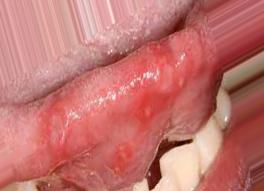
Condition: Mouth Ulcer